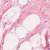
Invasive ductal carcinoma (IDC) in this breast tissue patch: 0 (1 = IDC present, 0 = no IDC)